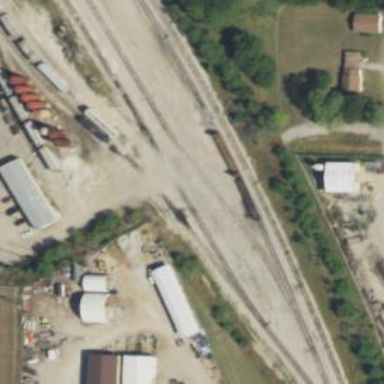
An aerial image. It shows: Railway siding for service.